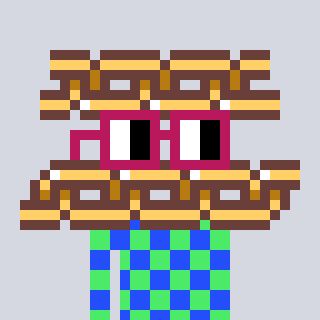
a pixel art character with square dark red glasses, a chain-shaped head and a teal-colored body on a cool background